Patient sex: M
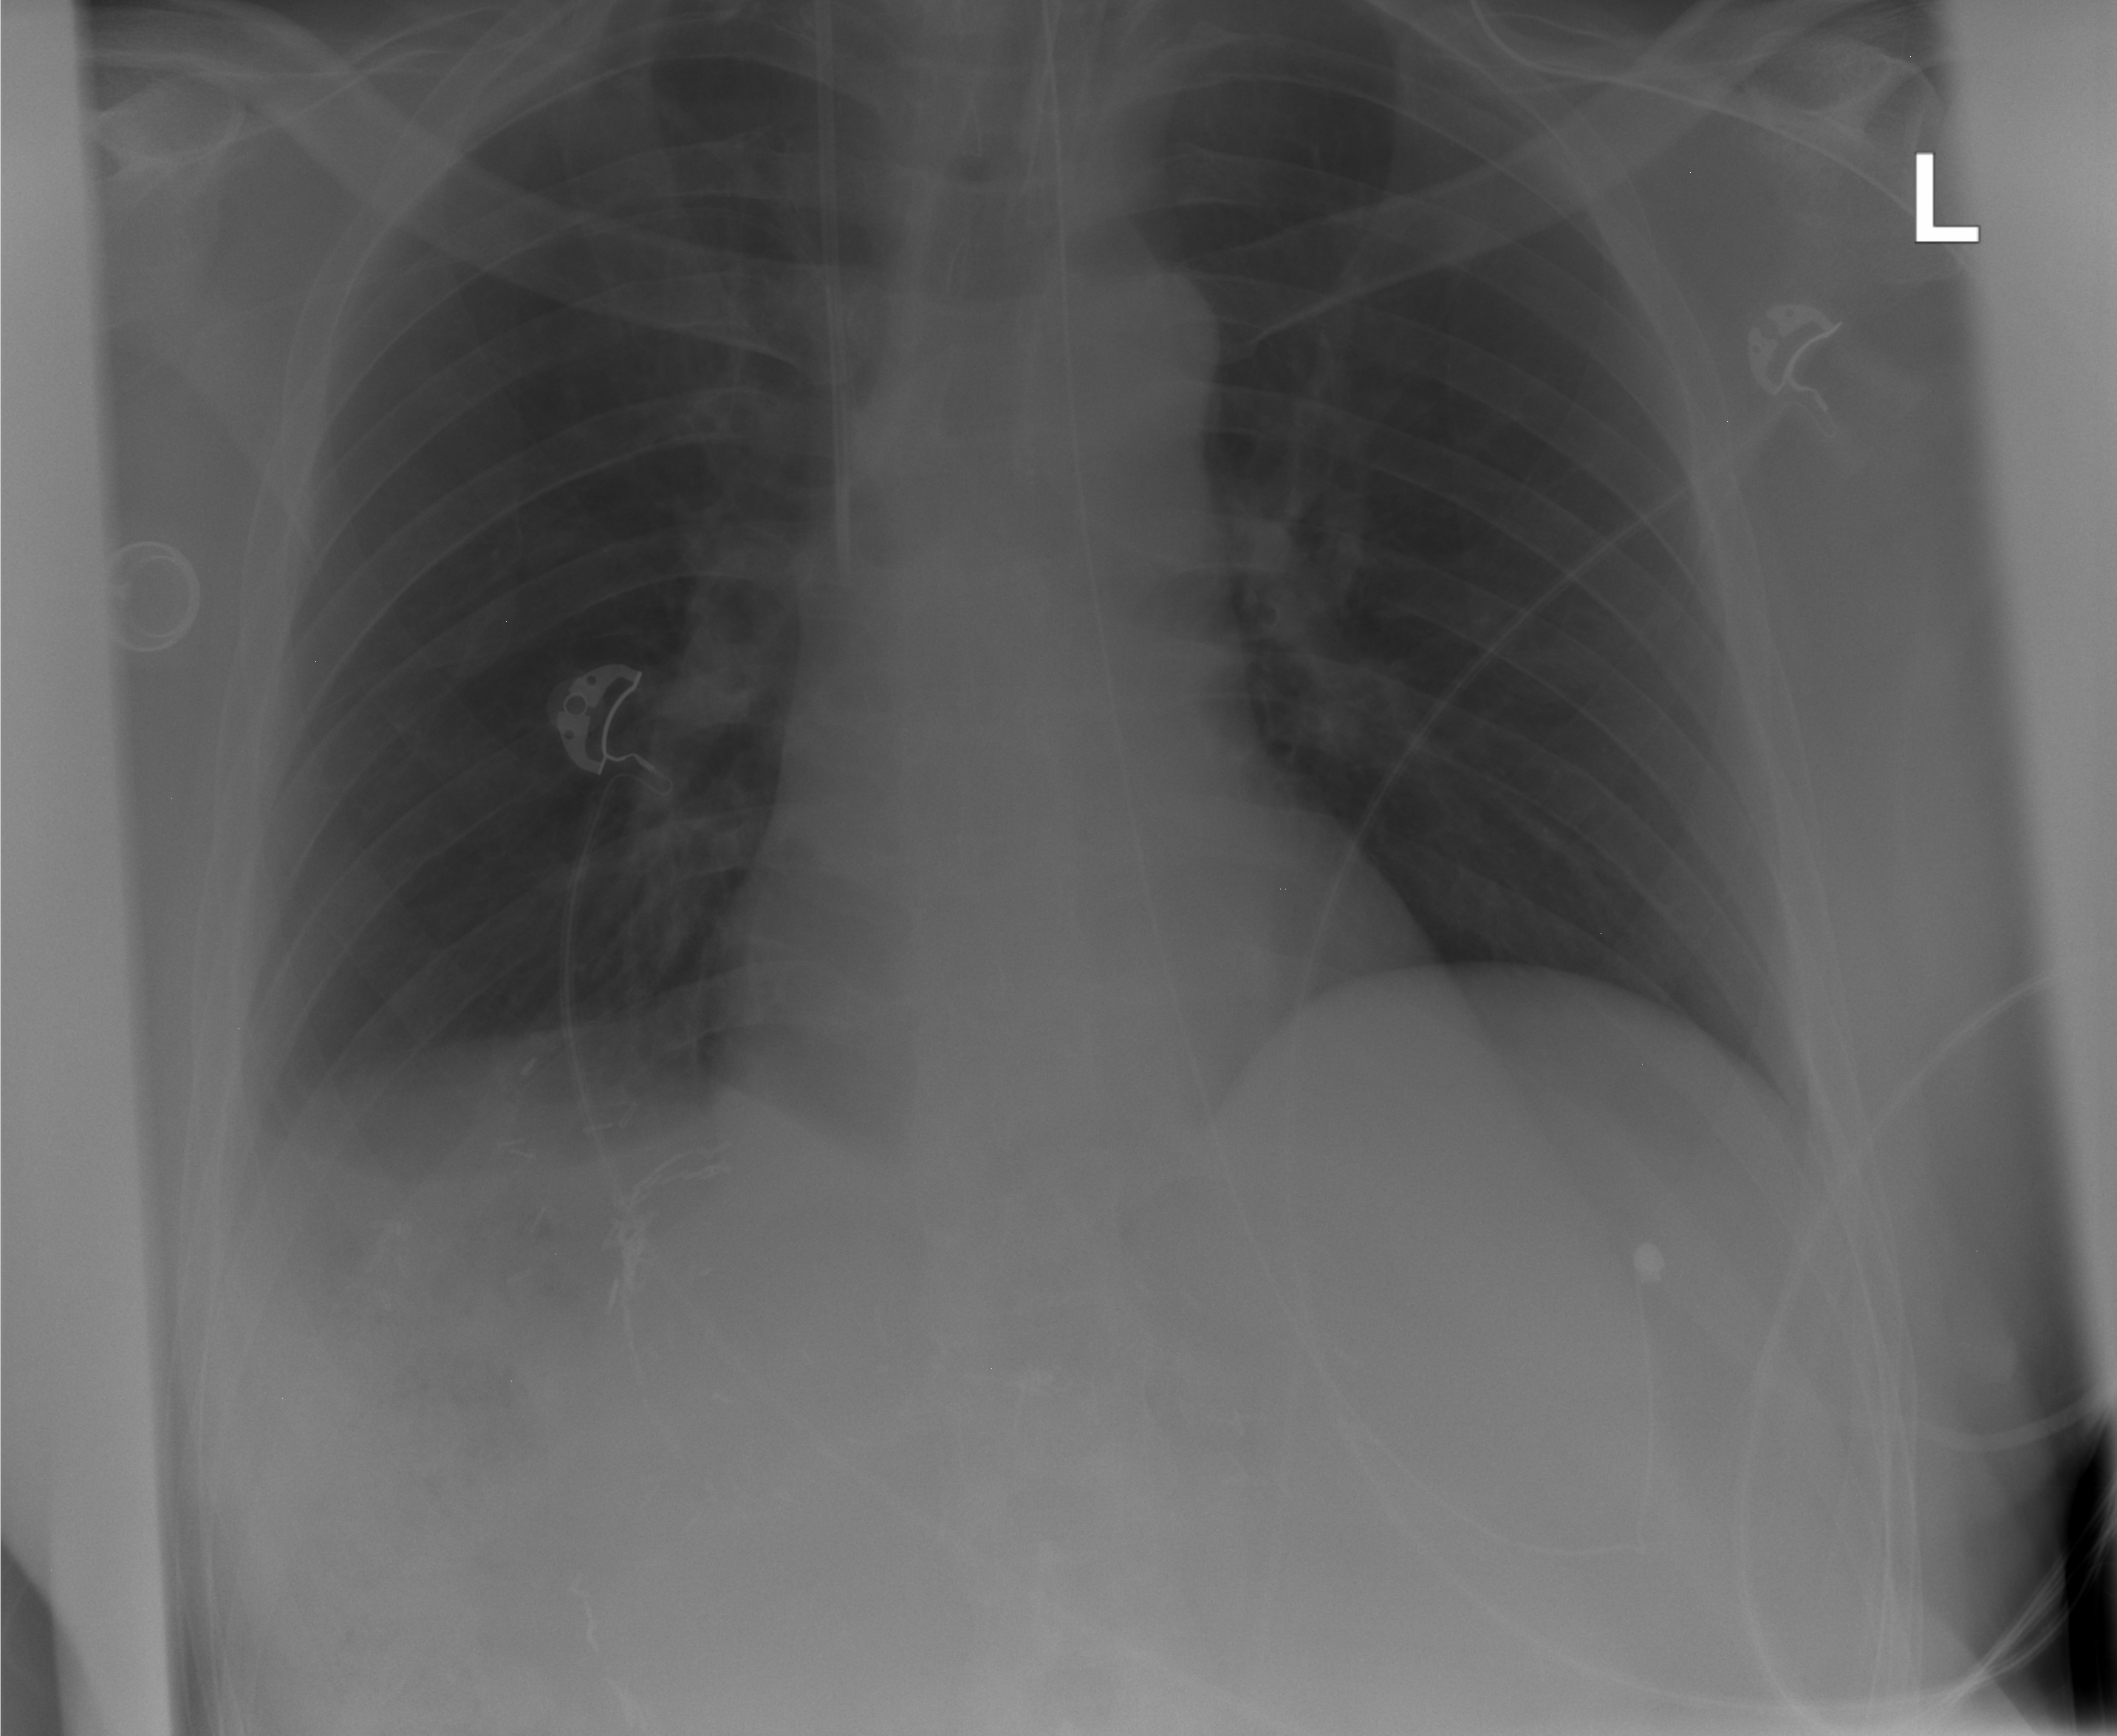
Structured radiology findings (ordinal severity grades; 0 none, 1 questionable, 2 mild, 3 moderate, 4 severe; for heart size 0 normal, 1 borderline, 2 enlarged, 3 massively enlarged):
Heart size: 0
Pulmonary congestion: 0
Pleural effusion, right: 2
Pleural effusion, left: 0
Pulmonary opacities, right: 0
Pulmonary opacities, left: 0
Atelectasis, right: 2
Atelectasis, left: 0